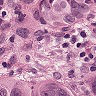
Metastatic tissue present: yes